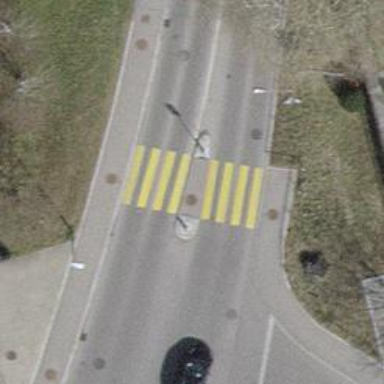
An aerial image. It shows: Kerb serving as barrier.